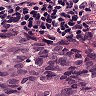
Metastatic tissue present: yes